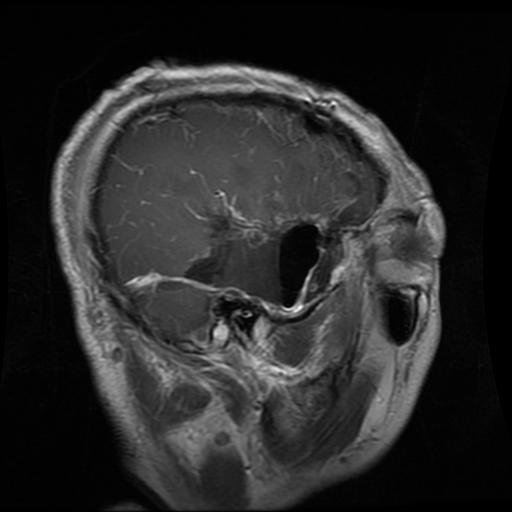
Label: glioma